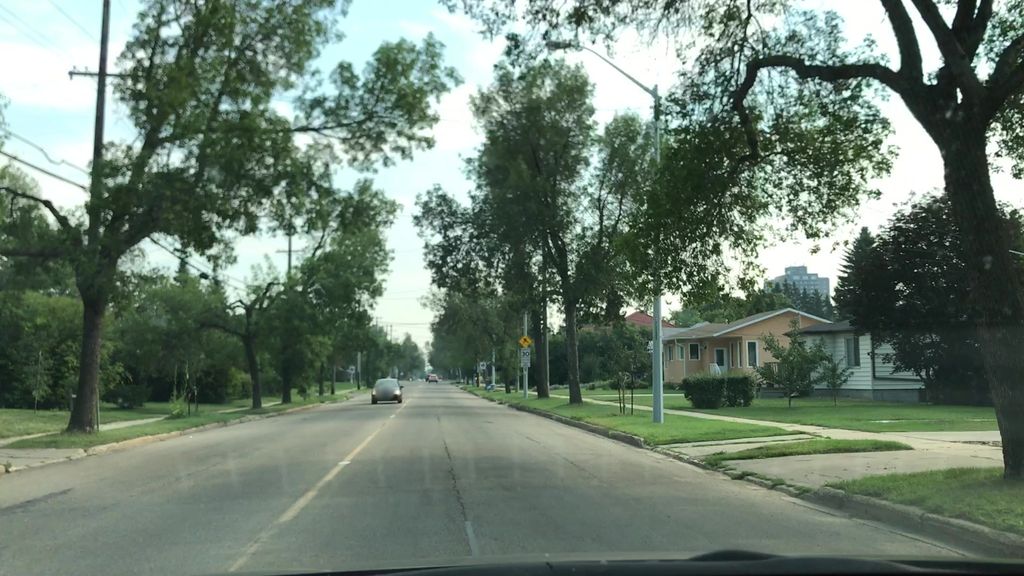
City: edmonton